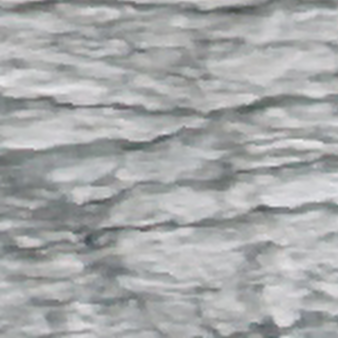
Label: other